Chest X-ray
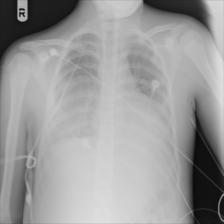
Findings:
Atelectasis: negative
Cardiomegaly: negative
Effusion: negative
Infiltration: positive
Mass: negative
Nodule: negative
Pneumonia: positive
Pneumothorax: negative
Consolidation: negative
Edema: positive
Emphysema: negative
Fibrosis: negative
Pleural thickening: negative
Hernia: negative